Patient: sex F, age 48
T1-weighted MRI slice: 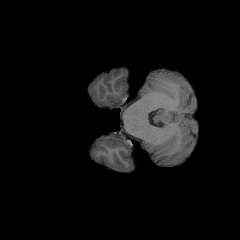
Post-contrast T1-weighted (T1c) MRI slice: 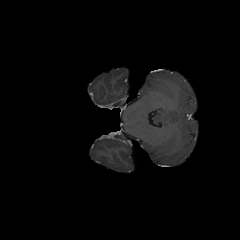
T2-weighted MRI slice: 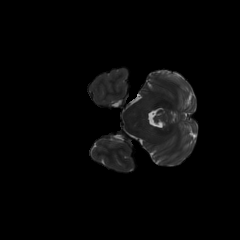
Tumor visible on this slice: no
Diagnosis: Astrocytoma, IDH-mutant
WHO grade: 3